Aerial crown-view tile of a tropical tree (Barro Colorado Island, Panama), acquired 20250715:
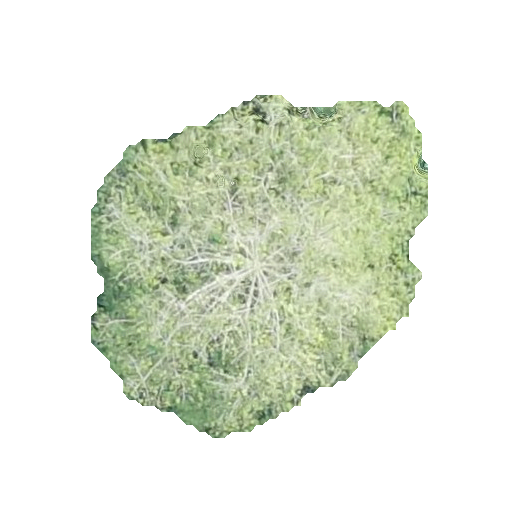
Species: Virola surinamensis
GBIF accepted scientific name: Virola surinamensis
Crown area: 129.735 m²